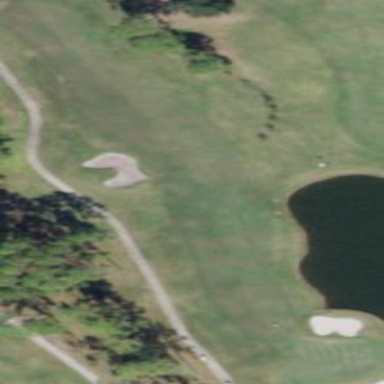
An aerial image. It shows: Golf fairway in the image.